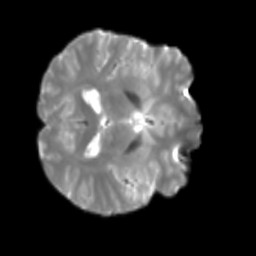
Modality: T2w
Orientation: axial
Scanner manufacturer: siemens
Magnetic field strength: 3 T
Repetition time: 4 s
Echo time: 0.0594 s